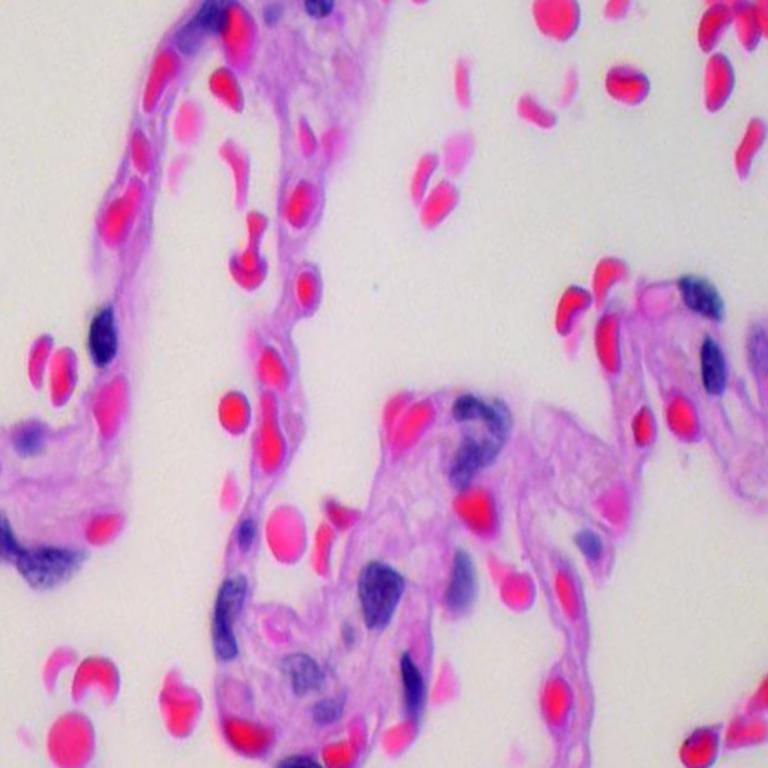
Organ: lung
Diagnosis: benign